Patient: sex M, age 31
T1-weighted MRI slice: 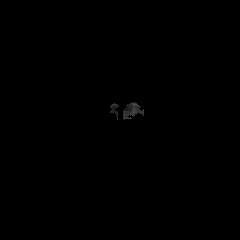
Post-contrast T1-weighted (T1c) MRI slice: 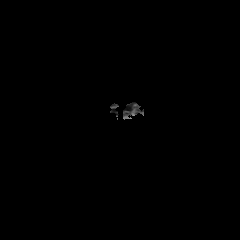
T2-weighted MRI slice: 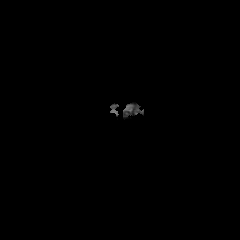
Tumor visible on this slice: no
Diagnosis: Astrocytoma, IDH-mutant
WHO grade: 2